Field crop: tomato
Growth stage: 1
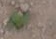
Species: solanum